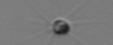
Label: Calciopappus